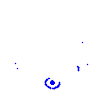
Particle: electron